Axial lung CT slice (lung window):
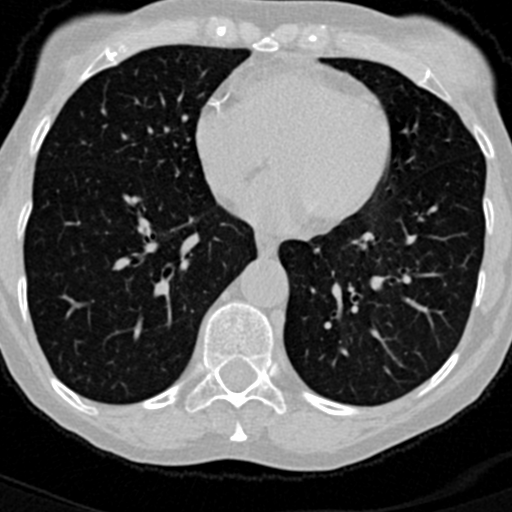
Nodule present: no